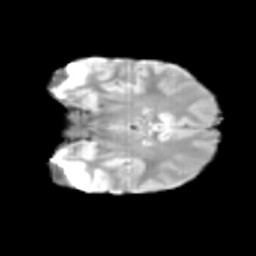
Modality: T2w
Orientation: coronal
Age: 12
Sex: male
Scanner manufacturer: siemens
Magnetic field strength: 3 T
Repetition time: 3.8 s
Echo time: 0.07 s